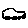
Label: car